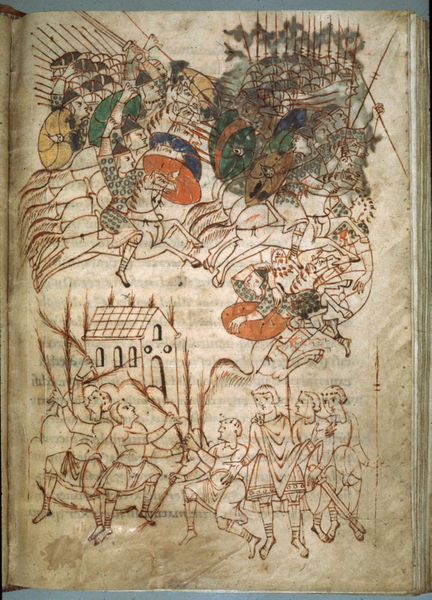
Titel: Makkabäer-Handschrift
Standort: Herkunftsort: Reichenau, Kloster St. Gallen (EU - D - BW)
Institution: Leiden, Universitätsbibliothek
Schlagwörter: angriff, blau, feder, kampf, kämpfer, gelb, grün, bunt, männer, zeichnung, haus, rot, federn, tod, tot, kirche, tanzen, pferd, pferde, reiter, farbig, reisig, krieg, schlacht, soldaten, palmwedel, schild, buch, illustration, allegorie, frieden, ritter, tinte, verfolgung, mittelalter, krieger, artillerie, speer, speere, töten, schilde, coloriert, bevölkerung, buchmalerei, freuen, ktieg, kolorierte zeichnung, kämfen, kämpfenritter